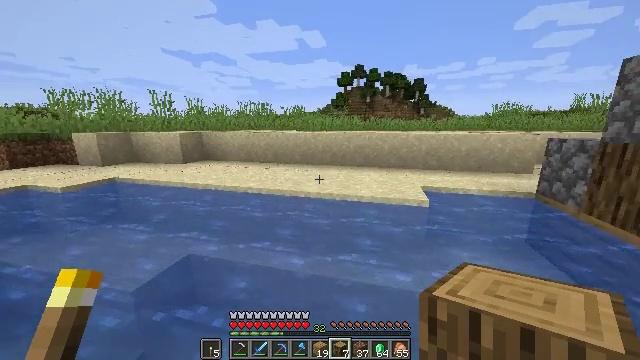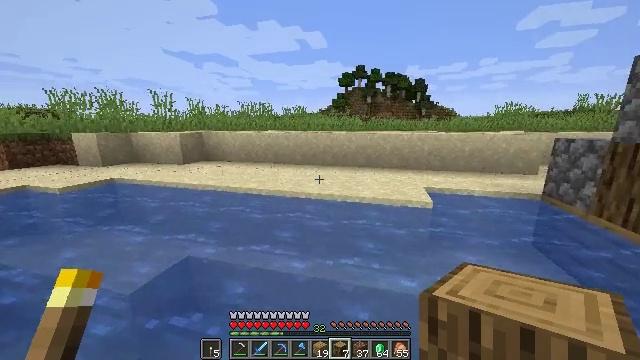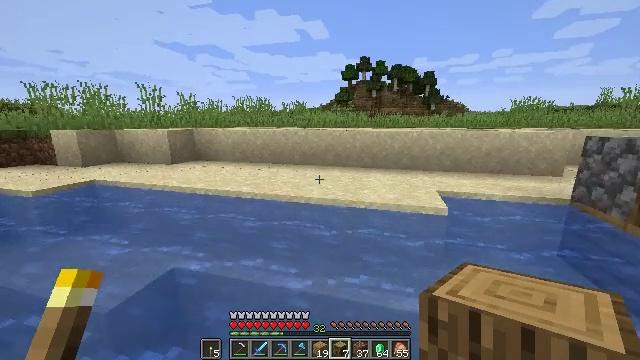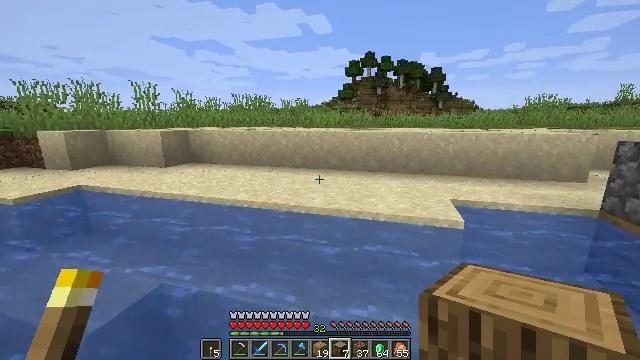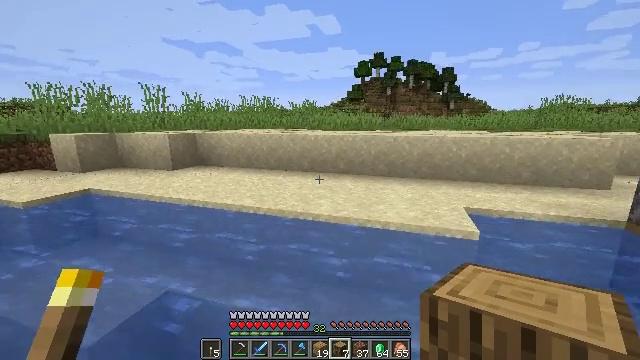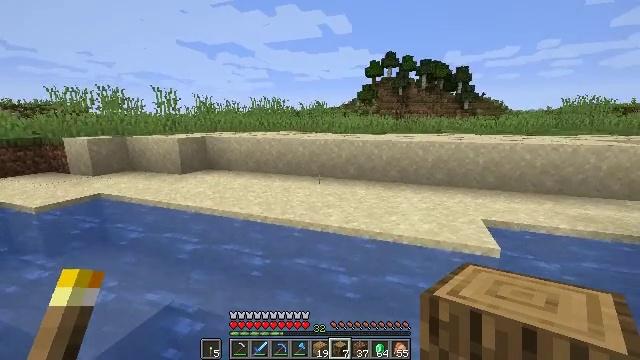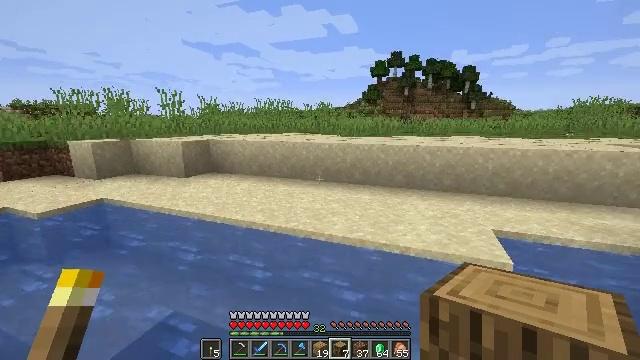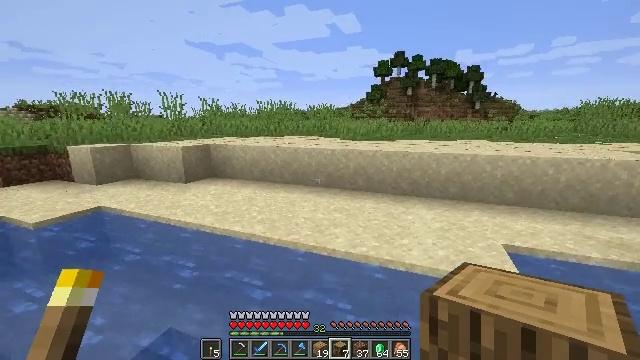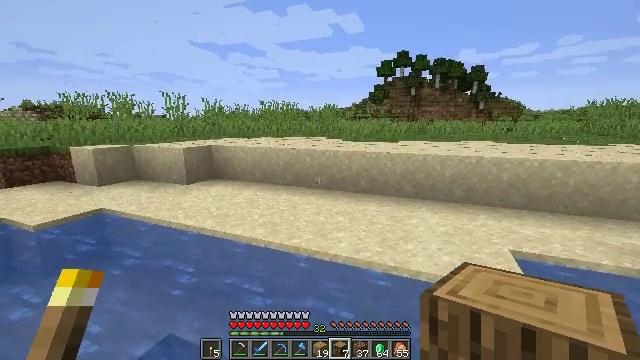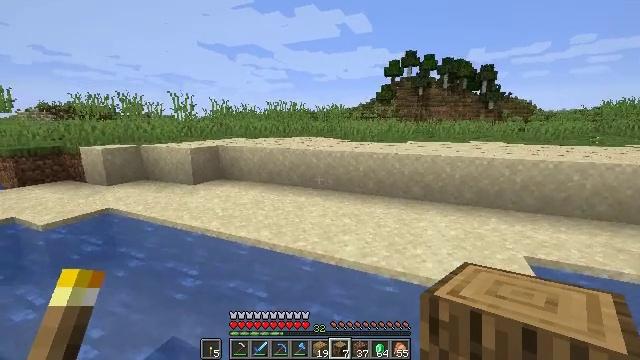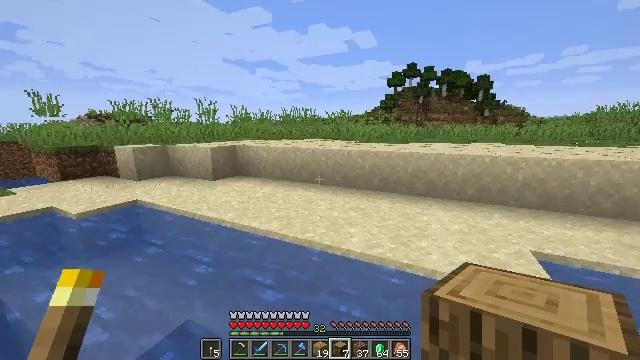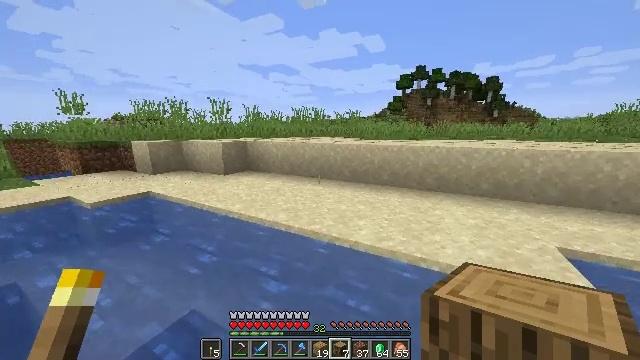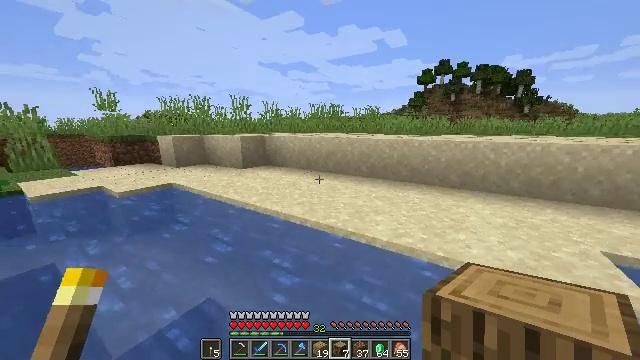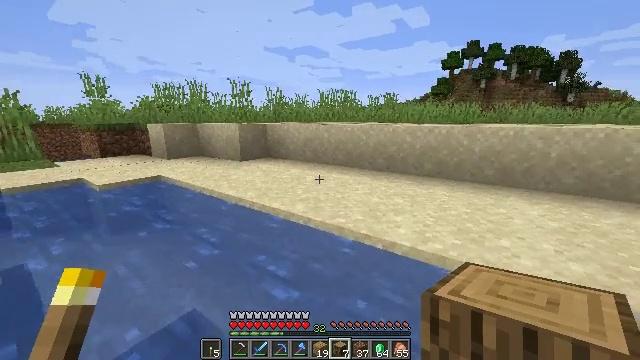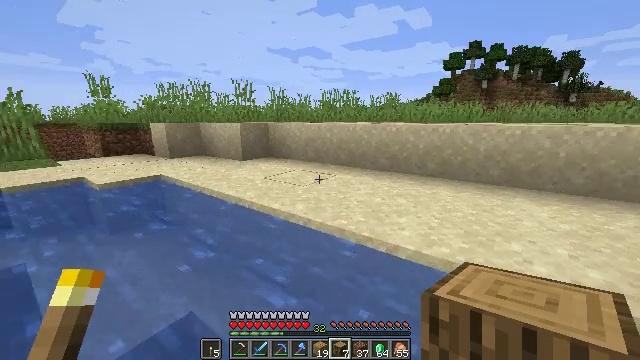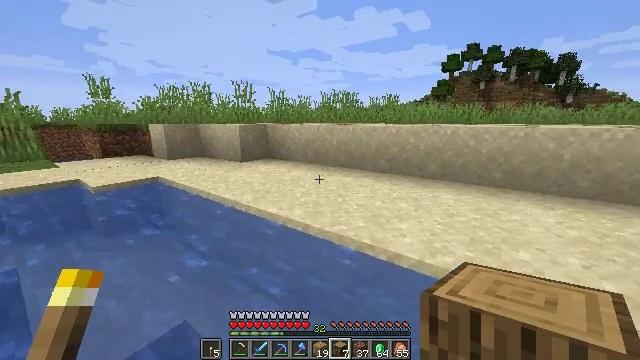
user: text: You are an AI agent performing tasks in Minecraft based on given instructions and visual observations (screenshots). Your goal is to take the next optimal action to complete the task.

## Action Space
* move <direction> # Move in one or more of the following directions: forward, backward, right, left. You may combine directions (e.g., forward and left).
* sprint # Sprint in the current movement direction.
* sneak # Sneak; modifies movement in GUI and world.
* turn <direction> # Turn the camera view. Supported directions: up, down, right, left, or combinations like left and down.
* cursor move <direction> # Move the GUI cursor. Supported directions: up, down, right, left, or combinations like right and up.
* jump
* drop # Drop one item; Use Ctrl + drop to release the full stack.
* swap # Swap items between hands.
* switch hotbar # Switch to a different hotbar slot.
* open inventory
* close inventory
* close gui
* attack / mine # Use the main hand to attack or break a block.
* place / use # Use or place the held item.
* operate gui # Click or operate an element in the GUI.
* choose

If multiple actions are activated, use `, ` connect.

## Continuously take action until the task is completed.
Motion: motion action
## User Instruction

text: Retrieve the stripped oak log.
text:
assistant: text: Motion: move forward, sprint, jump
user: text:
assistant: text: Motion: move forward, sprint, jump
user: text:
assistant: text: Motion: move forward, sprint, jump
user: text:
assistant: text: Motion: move forward, turn left, jump
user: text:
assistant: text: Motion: move forward, turn left, jump
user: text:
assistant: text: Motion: move forward, turn left, jump
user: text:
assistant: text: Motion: move forward, jump
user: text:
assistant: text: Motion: move forward, sprint, jump
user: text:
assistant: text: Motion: move forward, sprint, turn left, jump
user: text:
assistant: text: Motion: move forward, sprint, turn left, jump
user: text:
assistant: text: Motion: move forward, sprint, turn left, jump
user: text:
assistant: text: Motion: move forward, turn left, jump
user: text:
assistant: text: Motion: move forward, turn left, jump
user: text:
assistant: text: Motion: move forward, jump
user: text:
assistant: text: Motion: move forward, jump
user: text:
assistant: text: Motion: move forward, sprint, jump
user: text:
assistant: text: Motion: move forward, sprint, jump
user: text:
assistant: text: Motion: move forward, sprint, jump
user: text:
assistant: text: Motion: move forward, sprint, jump
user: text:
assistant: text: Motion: move forward, jump
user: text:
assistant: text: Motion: move forward, jump
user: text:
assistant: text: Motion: move forward, jump
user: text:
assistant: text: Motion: move forward, jump
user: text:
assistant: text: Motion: move forward, jump
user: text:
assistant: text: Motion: move forward, sprint, jump
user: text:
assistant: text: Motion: move forward, sprint, jump
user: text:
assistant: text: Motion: move forward, sprint, turn left, jump
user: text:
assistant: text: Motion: move forward, sprint, turn left, jump
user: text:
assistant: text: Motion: move forward, sprint, jump
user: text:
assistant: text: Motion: move forward, jump